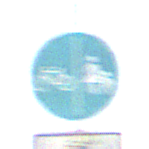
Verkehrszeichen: GetrennterRadUndGehwegRadwegLinks
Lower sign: EinspurigeFahrzeugeFrei6
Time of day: Night
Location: Outdoor (Nature)
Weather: Clear
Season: NotSpecified
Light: Natural